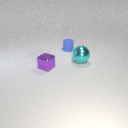
small blue rubber cylinder behind large cyan metal sphere